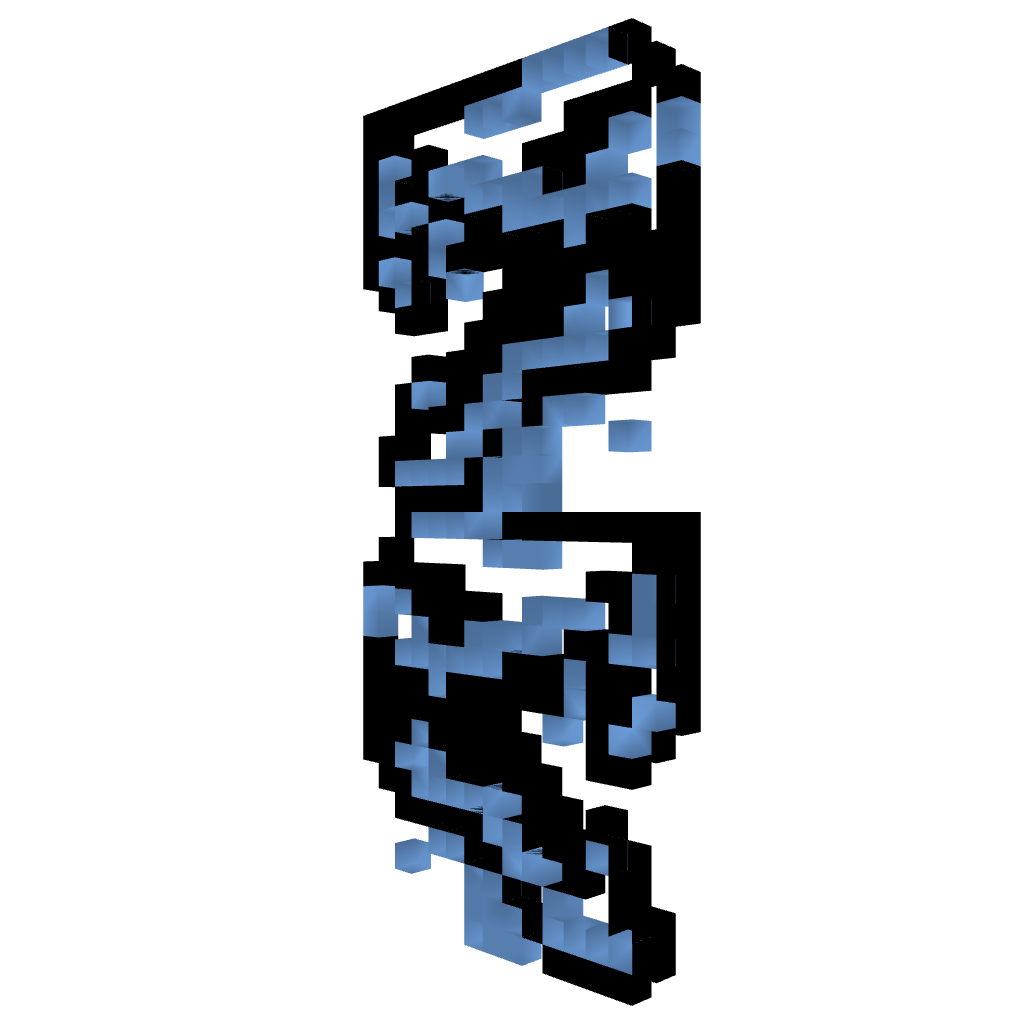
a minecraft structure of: Dragon Piller from Castlevania 1 bad low quality